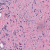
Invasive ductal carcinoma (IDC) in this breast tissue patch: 0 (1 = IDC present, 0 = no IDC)